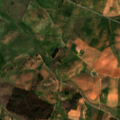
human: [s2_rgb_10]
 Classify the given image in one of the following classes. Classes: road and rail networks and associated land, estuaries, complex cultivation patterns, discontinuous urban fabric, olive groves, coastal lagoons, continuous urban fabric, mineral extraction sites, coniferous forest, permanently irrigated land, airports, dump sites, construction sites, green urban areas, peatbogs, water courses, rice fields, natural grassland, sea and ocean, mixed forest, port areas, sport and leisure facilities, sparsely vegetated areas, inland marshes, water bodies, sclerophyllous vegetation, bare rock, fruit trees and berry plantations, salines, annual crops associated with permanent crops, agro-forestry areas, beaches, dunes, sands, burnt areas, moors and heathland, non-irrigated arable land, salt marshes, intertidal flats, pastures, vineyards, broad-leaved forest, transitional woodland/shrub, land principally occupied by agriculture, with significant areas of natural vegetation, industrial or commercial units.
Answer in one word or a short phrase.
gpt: non-irrigated arable land, olive groves, complex cultivation patterns, agro-forestry areas